RGB frame:
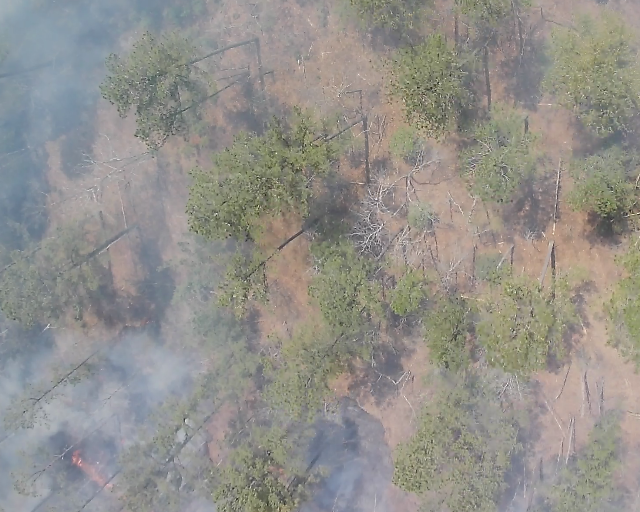
Thermal frame:
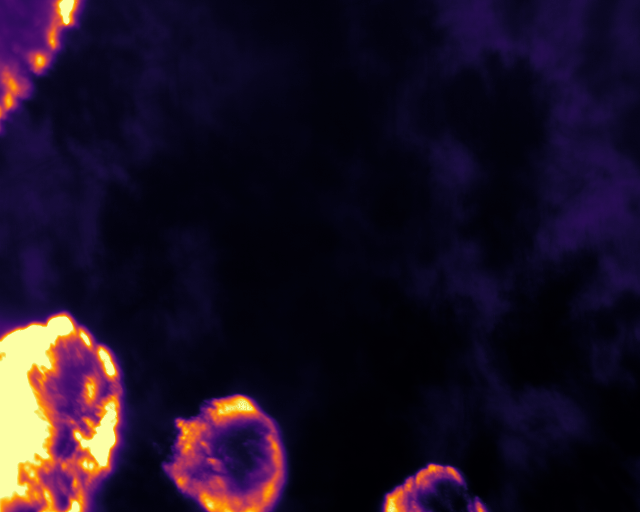
Captured: 2026-02-26 02:31:52
Pixels at or above 80 °C: 27513 (fraction of frame: 0.08396)